Field crop: tomato
Growth stage: 2
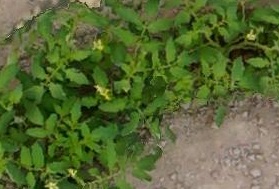
Species: tomato